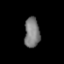
Tissue: prostate
Cell type: T cells
Senescence score: 0.233
Nuclear area (px): 458
Mean DAPI intensity: 120.703